Question: I know that SO frowns heavily on "how do I do this" questions, but I don't see a way around it this time.
I'm a seasoned and expert Android developer so I feel really goofy asking this question, but I just installed <URL>
and it does something that I thought was impossible.
Namely, it listens for screen gestures (in this case swipes from edges of the screen inward) REGARDLESS of where you are on your device... meaning, it listens when you're on the Launcher home screens, and when you're in OTHER apps... no matter what you're doing, it's listening and when it detects the swipe from the edge of the screen it lets you bring out a hidden settings drawer which then lives as a transparent (fragment? dialog?) 'View' on top of whatever other app you're in and when dismissed (by hitting BACK) leaves you wherever you were in your previous experience.
I honestly have no clue how this is possible and would really love a nudge in the right direction.
[EDIT]
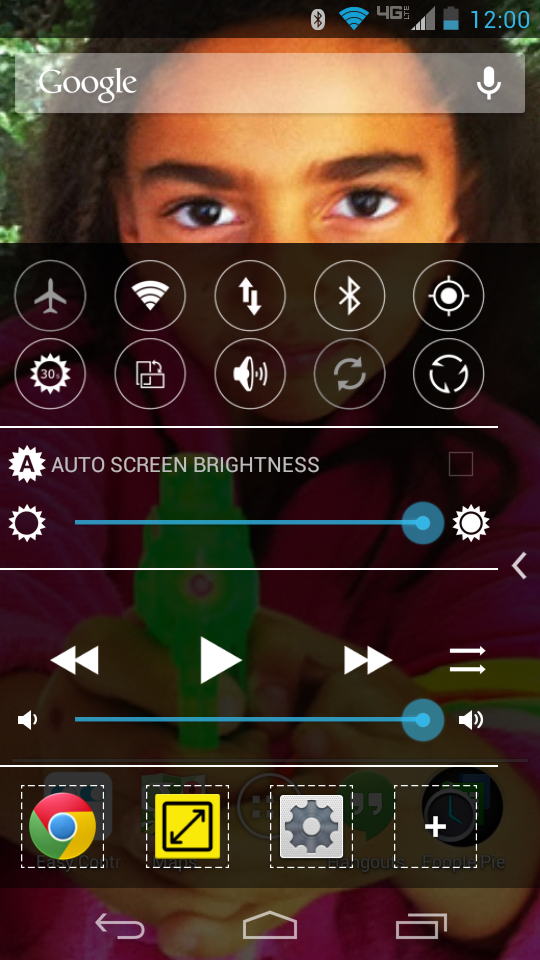
Answer: there are 2 things you have to handle:
1. showing a view on top. for this, you need to use a special permission TYPE_SYSTEM_ALERT . here's a code for showing a view on top: final WindowManager.LayoutParams param=new WindowManager.LayoutParams();
param.flags=WindowManager.LayoutParams.FLAG_NOT_FOCUSABLE;
final View view=findViewById(R.id.view1);
final ViewGroup parent=(ViewGroup)view.getParent();
if(parent!=null)
parent.removeView(view);
param.format=PixelFormat.RGBA_8888;
param.type=WindowManager.LayoutParams.TYPE_SYSTEM_ALERT;
param.gravity=Gravity.TOP|Gravity.LEFT;
param.width=view.getLayoutParams().width;
param.height=view.getLayoutParams().height;
final WindowManager wmgr=(WindowManager)getApplicationContext().getSystemService(Context.WINDOW_SERVICE);
wmgr.addView(view,param);
// TODO handle overlapping title bar and/or action bar
// TODO you must add logic to remove the view
// TODO you must use a special permission to use this method :android.permission.SYSTEM_ALERT_WINDOW
2. keeping the app alive. for this, you need to create a service that runs in the foreground, which means it uses a notification. here's a link.
there are plenty of apps that have this ability. the first one i've seen was <URL>.